Имеются 20 одинаковых строительных блоков, имеющих одинаковую массу; их длина равна $l$, а поперечное сечение представляет собой квадрат со стороной $h=\frac{l}{4}$. Из этих блоков необходимо возвести на горизонтальной поверхности однопролётный мост, причём ширину его пролёта нужно сделать максимально возможной.
Найдите отношение ширины пролёта $L$ к высоте пролёта $H$. Схематично изобразите получившийся мост.
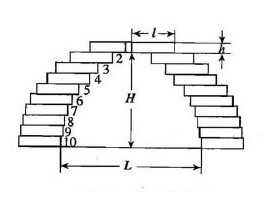
Ответ: \[\frac{L}{H}=\frac{4}{N-1}\sum_{n=1}^{N/2-1}\frac{1}{n}=1.258.\]
Темы:
T, Механика, Статика, Китайские